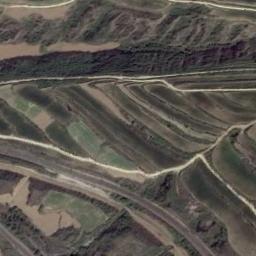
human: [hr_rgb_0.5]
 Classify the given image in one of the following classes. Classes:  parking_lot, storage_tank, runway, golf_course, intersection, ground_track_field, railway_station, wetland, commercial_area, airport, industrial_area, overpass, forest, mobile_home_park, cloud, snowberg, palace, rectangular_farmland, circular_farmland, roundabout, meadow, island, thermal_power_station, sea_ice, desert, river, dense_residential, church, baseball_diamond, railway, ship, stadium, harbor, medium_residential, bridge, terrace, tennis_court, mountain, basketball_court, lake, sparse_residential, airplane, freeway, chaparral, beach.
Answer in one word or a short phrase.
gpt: terrace